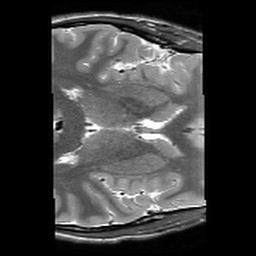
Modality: T2w
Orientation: axial
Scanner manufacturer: siemens
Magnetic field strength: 3 T
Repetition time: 10.64 s
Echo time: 0.05 s